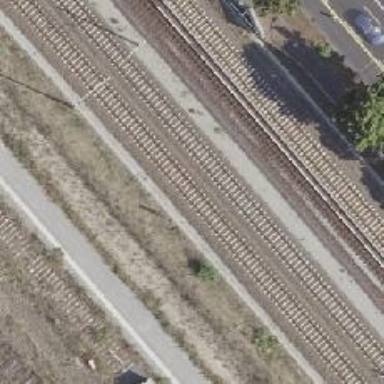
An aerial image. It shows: Railway signal.